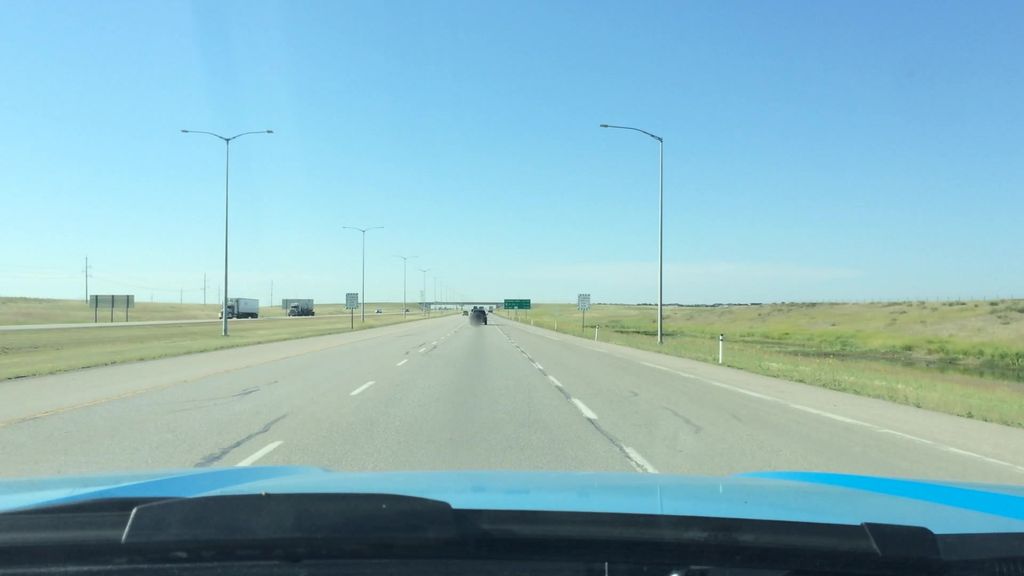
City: calgary